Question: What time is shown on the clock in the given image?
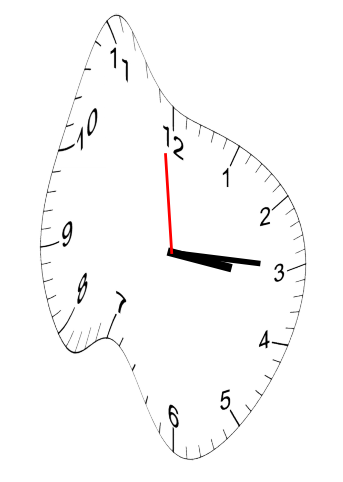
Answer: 03:14:59